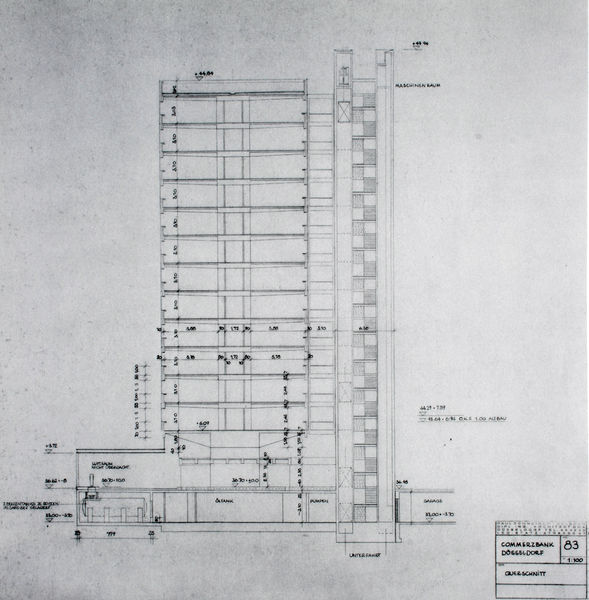
Titel: Schnitt
Künstler: Paul Schneider-Esleben
Standort: Düsseldorf
Institution: Verwaltungsgebäude der Commerzbank
Schlagwörter: weiß, grau, schwarz, skizze, haus, architektur, grafik, graphik, schwarzweiß, stempel, entwurf, etagen, geschosse, stockwerke, aufriss, hochhaus, schacht, schächte